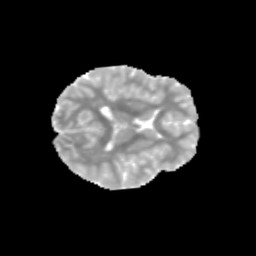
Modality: MD
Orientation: axial
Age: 13
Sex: female
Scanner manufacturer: siemens
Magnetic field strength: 3 T
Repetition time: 3.8 s
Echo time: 0.07 s